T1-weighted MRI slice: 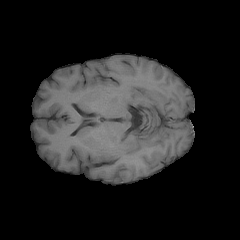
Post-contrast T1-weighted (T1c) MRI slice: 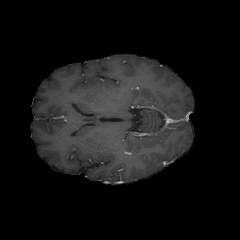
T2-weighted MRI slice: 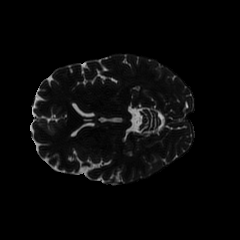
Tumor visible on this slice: yes